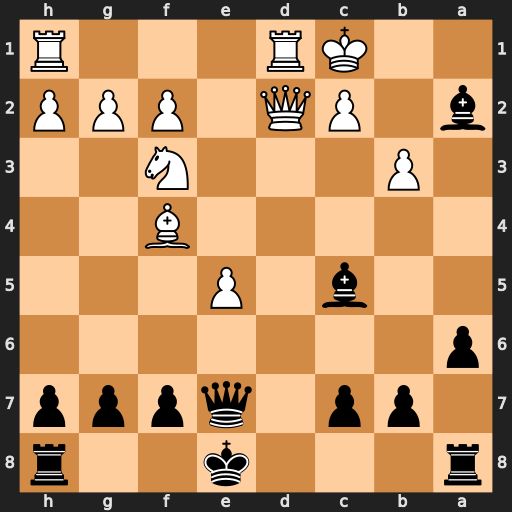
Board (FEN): r3k2r/1pp1qppp/p7/2b1P3/5B2/1P3N2/b1PQ1PPP/2KR3R
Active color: b
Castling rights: kq
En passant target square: -
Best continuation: Ba3#